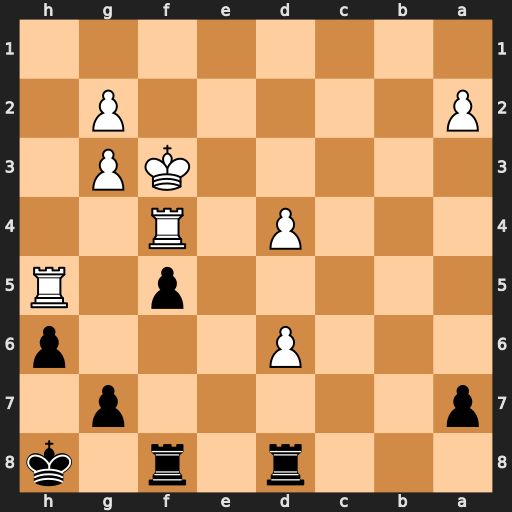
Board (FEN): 3r1r1k/p5p1/3P3p/5p1R/3P1R2/5KP1/P5P1/8
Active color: b
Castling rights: -
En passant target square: -
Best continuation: g5 Rxh6+ Kg7